Question: I want to activate Favourites tabBarItem as a child over a parent viewController's AllServices tabBarItem and i want to keep both tabBarItems activated.
Favourites is a collectionView
The image below describe my question.
AllServices is the ParentView controller and Favourites is ChildView
by the way i'm using StoryBoard.
So, please help me.

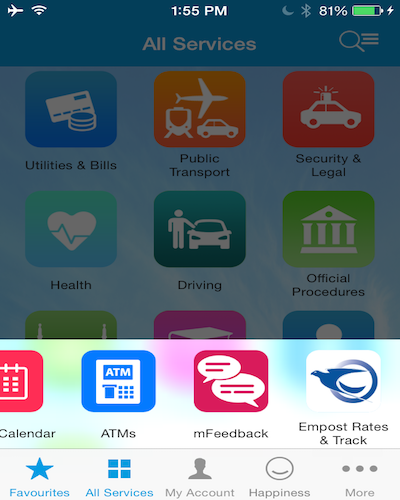
Answer: You can't select two tabs of tabbarcontroller at the same time...
In you case,assign allservicesview controller as a root of "favorite" and "all sevices" tab and if it displayed for "favorite" tab,add favoritesview on it as a subview...